Question: Munin showing huge spike on MySQL queries every hour but I am unable to detect what is causing this. I am running version 5.6.30.
- - - - -
Is there any other way to find what is running every hour?
Munin graph showing sql queries:

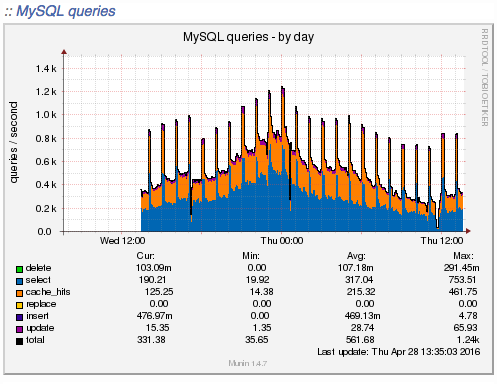
Answer: Some crawlers were mining data from my website. I wasn't able to detect because requests sent from a million different IPs.
Added captcha to website as human control and spikes gone.